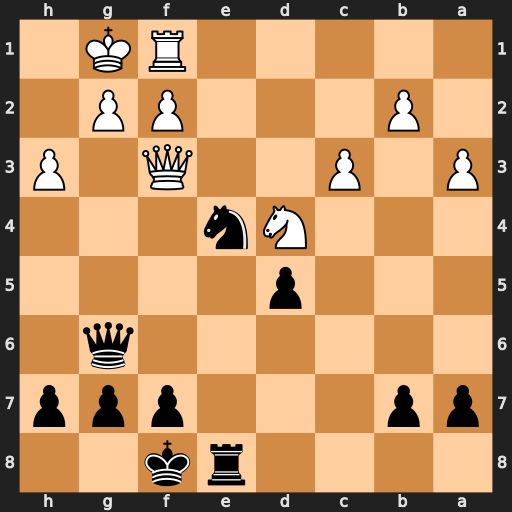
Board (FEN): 4rk2/pp3ppp/6q1/3p4/3Nn3/P1P2Q1P/1P3PP1/5RK1
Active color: b
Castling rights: -
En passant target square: -
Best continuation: Nd2 Qd1 Nxf1